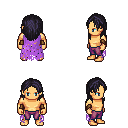
a pixel art fantasy rpg character, male body template, human, tanned skin, maroon tattered cape, magenta pants, raven long hairstyle, cloth bracers, four views (front, back, left, right), 2x2 character sprite sheet, small pixel art, hard edges, no anti-aliasing